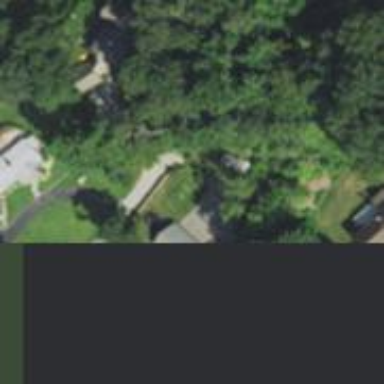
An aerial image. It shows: Residential driveway designated as service road.